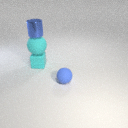
small blue rubber sphere to the right of small cyan rubber cube